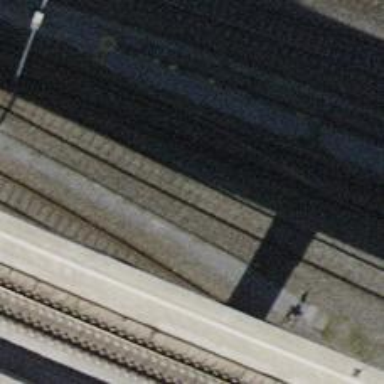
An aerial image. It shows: Railway yard with one track.